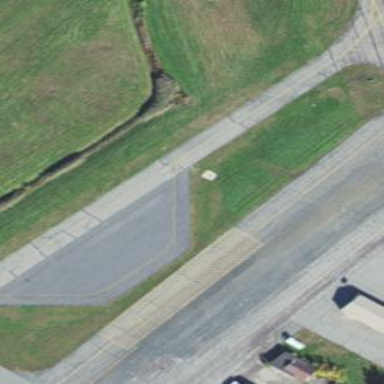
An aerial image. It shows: Apron at the airport.